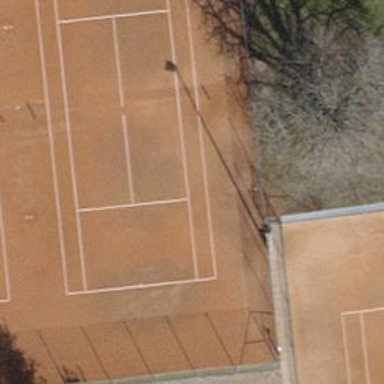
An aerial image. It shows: Clay tennis court on the leisure land pitch.